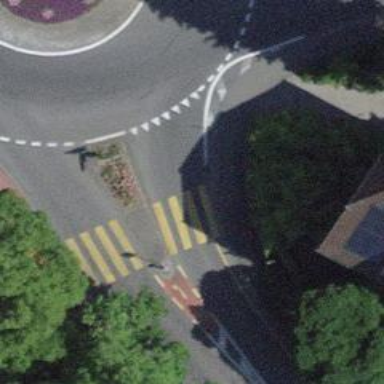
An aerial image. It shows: Footway with zebra crossing.